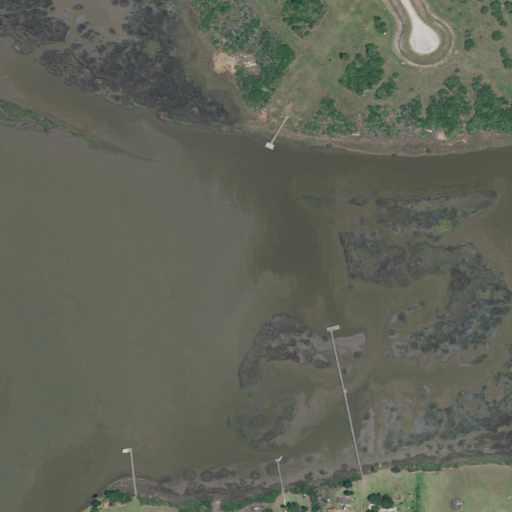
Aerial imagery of valley in Texas named Fivemile Draw containing herbaceous wetlands, open water, and pasture